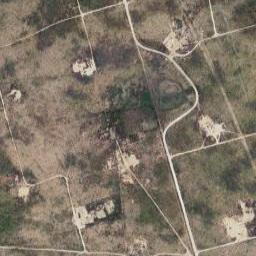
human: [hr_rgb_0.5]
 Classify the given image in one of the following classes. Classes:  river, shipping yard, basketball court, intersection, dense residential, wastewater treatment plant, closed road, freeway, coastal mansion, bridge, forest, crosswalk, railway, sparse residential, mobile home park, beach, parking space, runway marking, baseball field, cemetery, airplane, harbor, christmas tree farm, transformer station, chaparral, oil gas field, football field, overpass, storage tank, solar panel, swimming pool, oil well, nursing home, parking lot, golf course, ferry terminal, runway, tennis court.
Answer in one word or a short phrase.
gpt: oil gas field